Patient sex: M
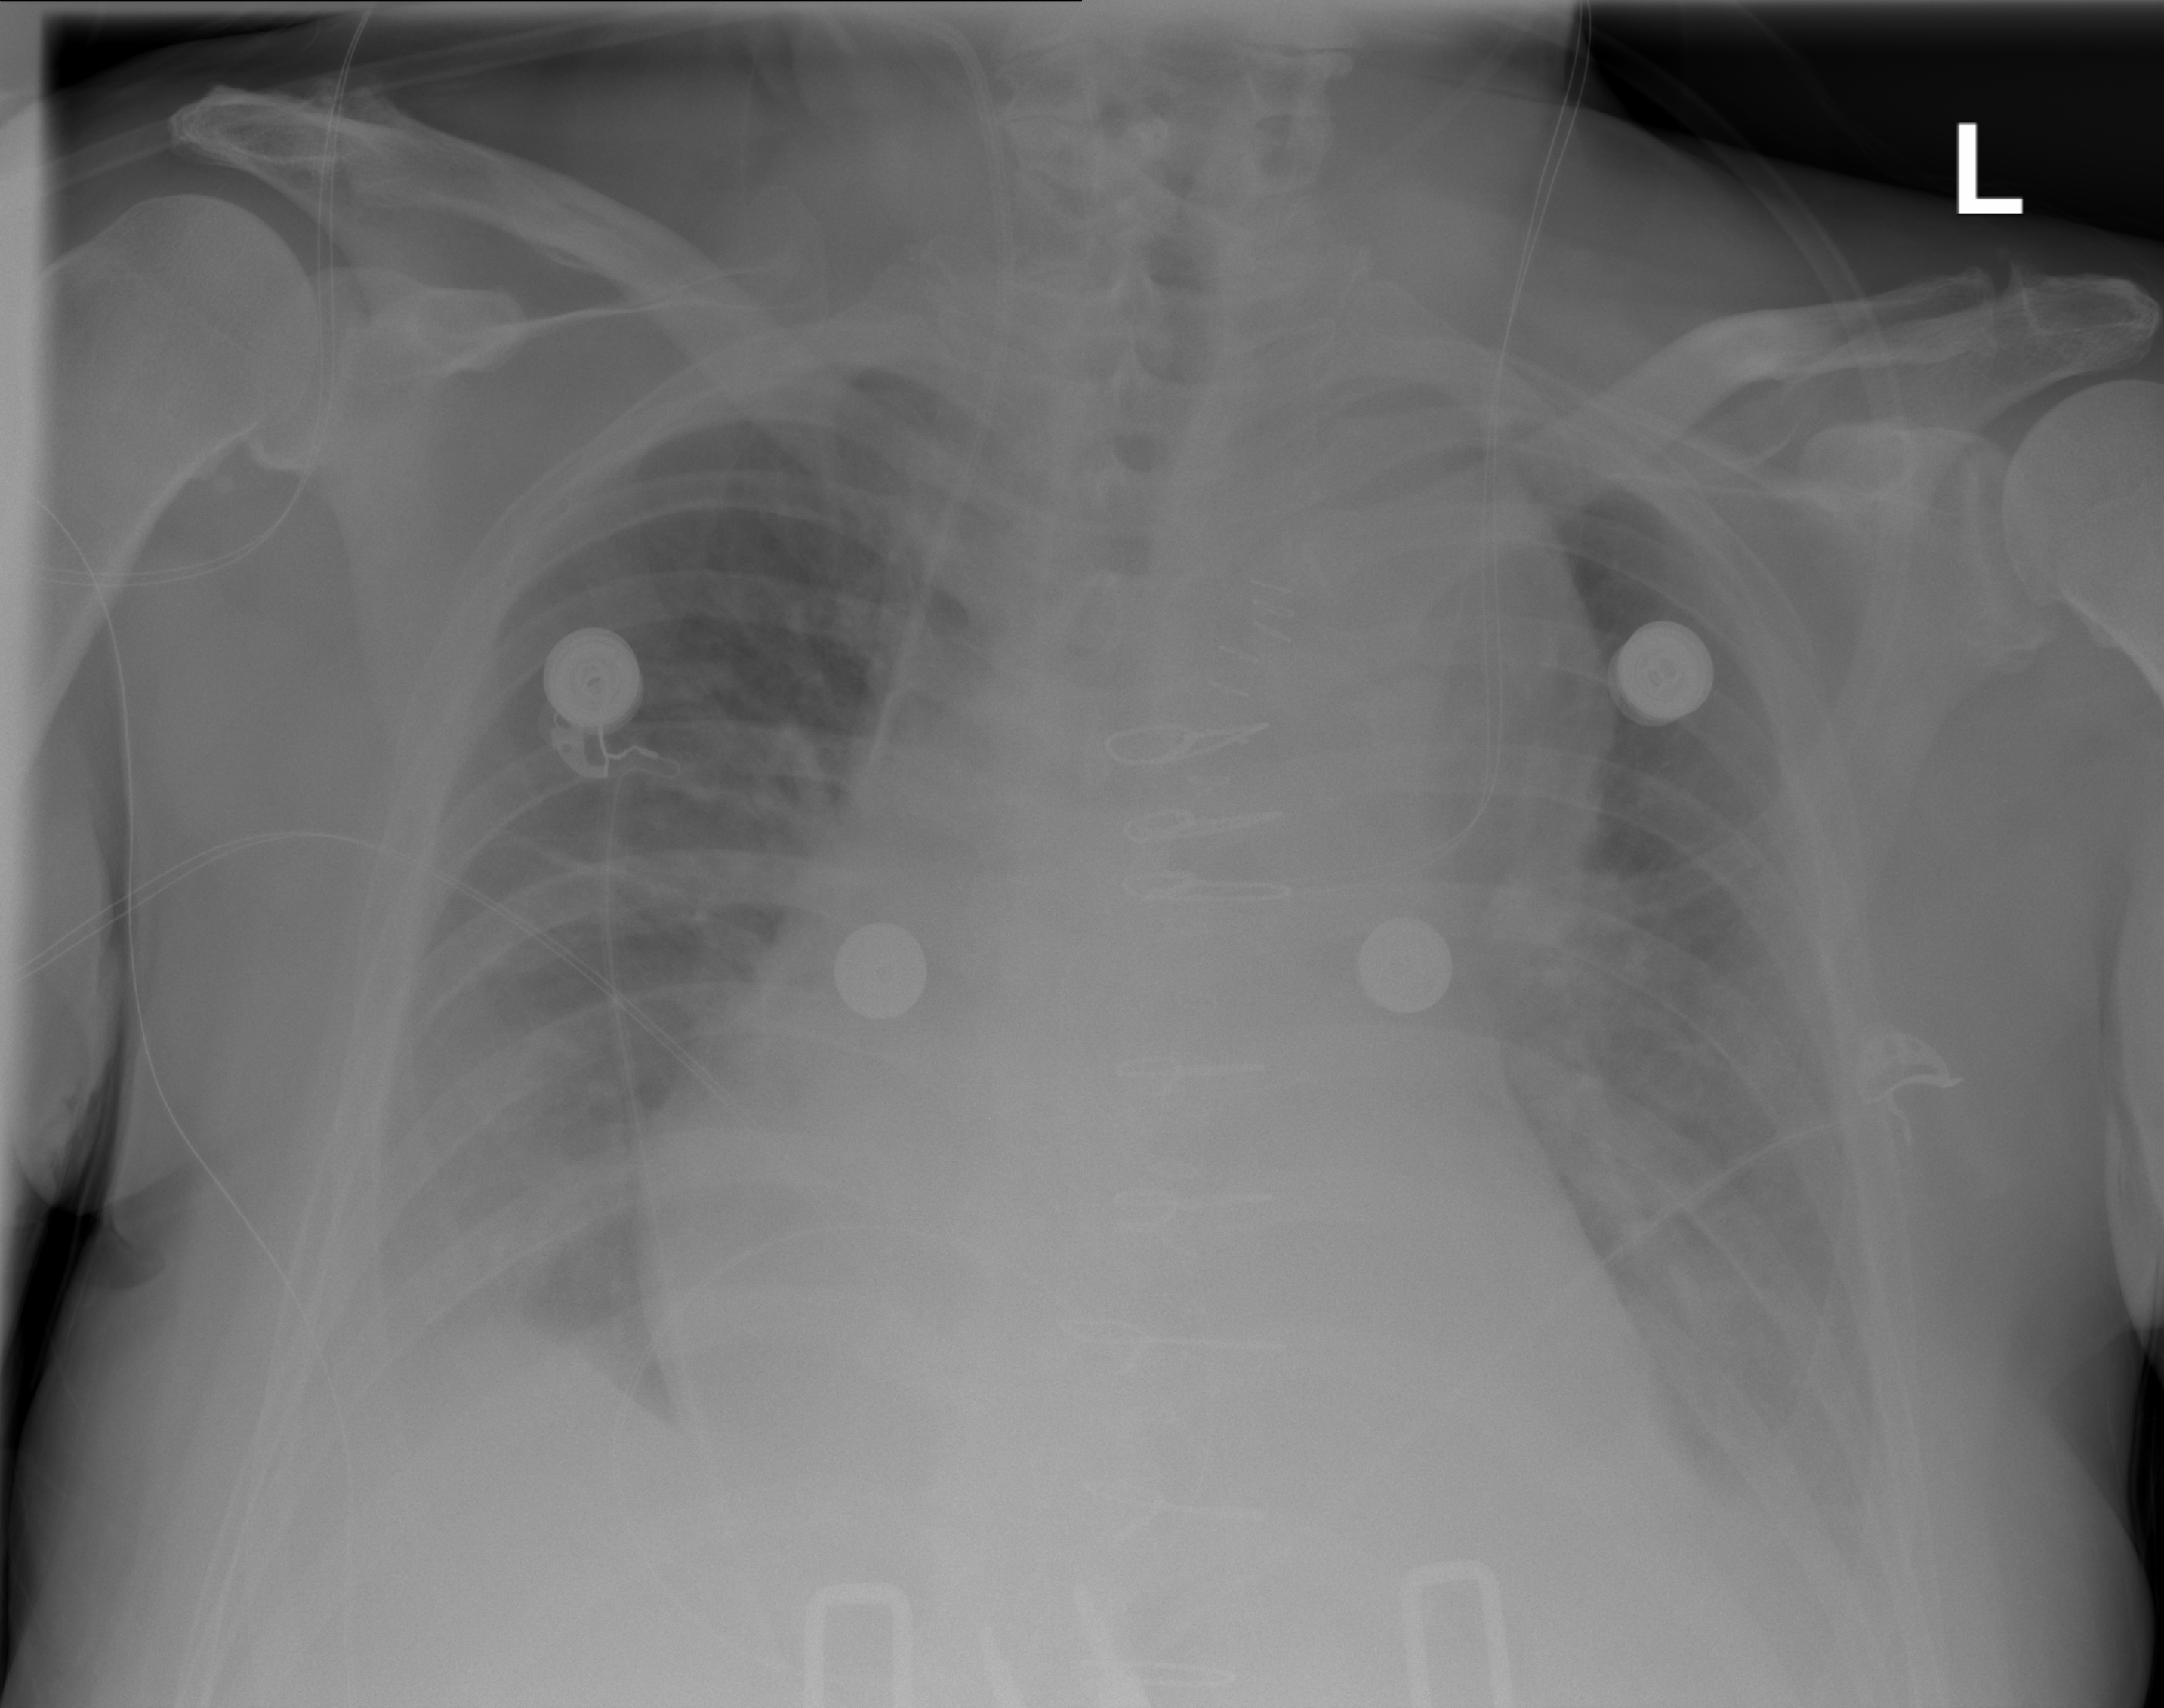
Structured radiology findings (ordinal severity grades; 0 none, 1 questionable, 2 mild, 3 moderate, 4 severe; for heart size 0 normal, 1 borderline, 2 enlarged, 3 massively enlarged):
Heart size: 2
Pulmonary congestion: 2
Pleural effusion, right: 2
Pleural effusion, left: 2
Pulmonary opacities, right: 0
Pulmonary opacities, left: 0
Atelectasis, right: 0
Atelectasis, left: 0